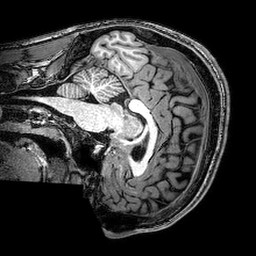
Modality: T1w
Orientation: sagittal
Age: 23
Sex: male
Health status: healthy
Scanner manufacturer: philips
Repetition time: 0.008259 s
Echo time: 0.00379 s